Field crop: maize
Growth stage: 2
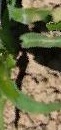
Species: maize